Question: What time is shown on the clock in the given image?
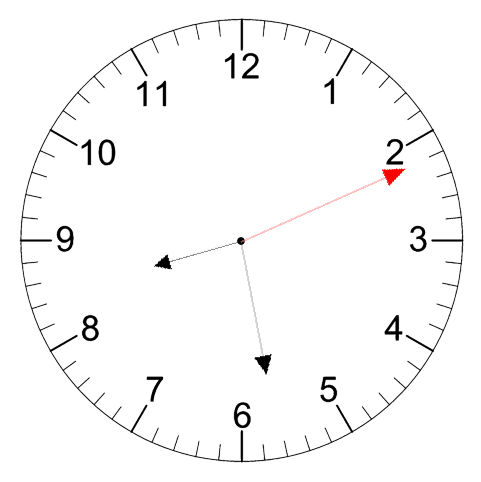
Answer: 08:28:11